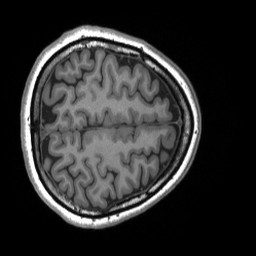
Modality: T1w
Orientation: axial
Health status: ill
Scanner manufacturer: siemens
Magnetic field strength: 3 T
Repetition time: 2.3 s
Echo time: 0.00243 s